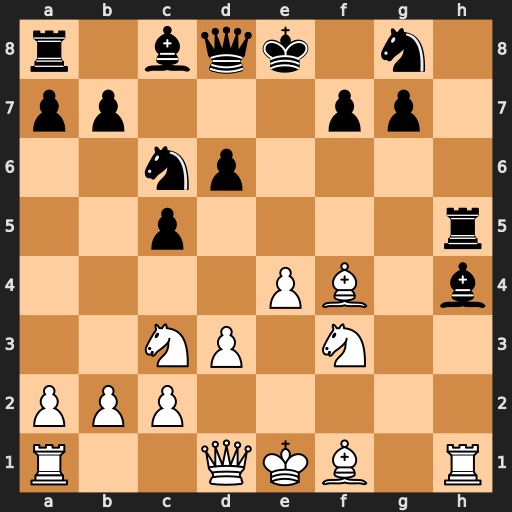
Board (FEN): r1bqk1n1/pp3pp1/2np4/2p4r/4PB1b/2NP1N2/PPP5/R2QKB1R
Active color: w
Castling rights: KQq
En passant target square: -
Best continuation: Rxh4 Rxh4 Bg5 Qxg5 Nxg5